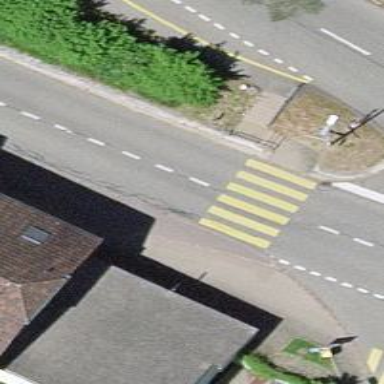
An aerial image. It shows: Zebra crossing on the road.